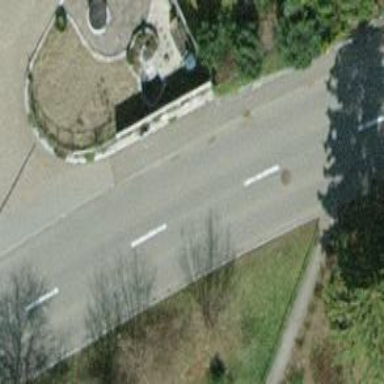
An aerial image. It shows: Bus stop with platform for public transport.